Question: The <URL> doesn't describe how to insert action properties into an attachment, using this dialog:

For example, if I share a story with these properties:
'''
FB.ui({
method: 'share_open_graph',
action_type: 'appnamespace:Adore',
action_properties: JSON.stringify(
{
person: 'http://stackoverflow.com/users/<PHONE>/eye-mew',
reason: 'He has a flawless jawline'
})
},
function(response){}
});
'''
How would I expose the 'reason' property of the 'Adore' action, in the attachment caption?
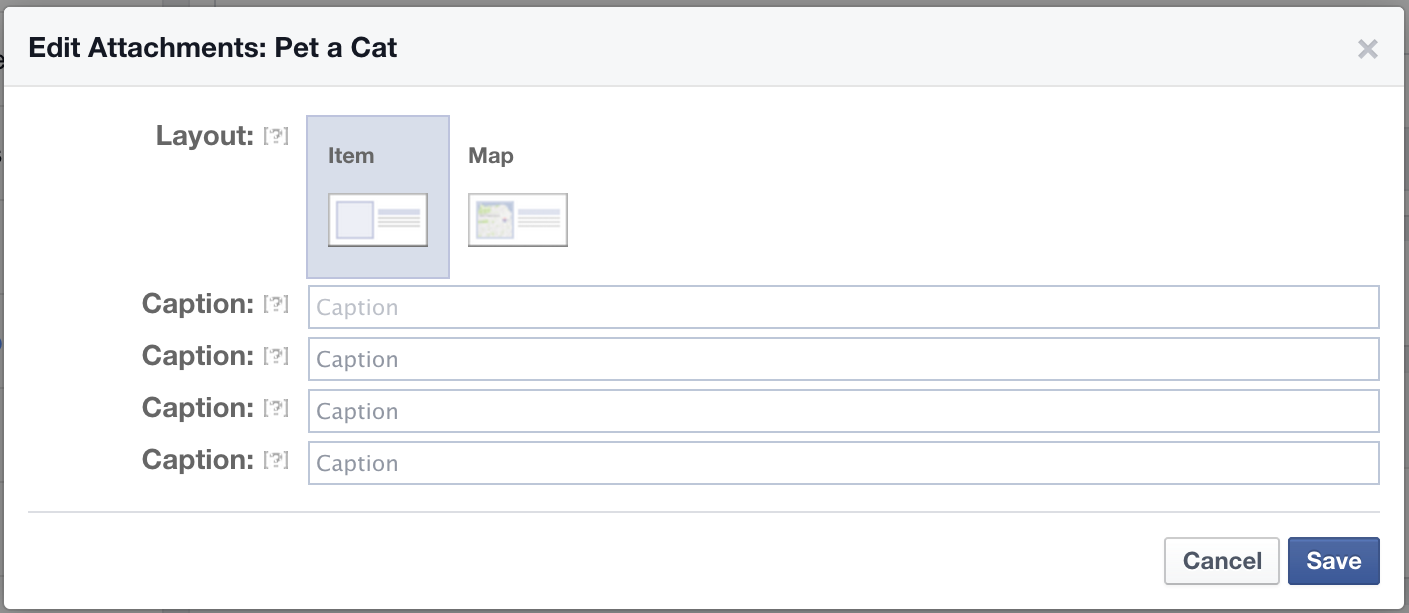
Answer: > How would I expose the 'reason' property of the 'Adore' action, in the attachment caption?
Start typing a '{' curly brace into those fields, then suggestions for properties you can use will show up.
(You're right, this doesn't seem to be mentioned in the docs any more.)